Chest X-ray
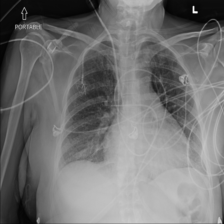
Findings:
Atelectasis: negative
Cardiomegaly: negative
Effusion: negative
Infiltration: negative
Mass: negative
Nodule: negative
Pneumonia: negative
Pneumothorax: negative
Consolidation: negative
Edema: negative
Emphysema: negative
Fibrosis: negative
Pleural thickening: negative
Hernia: negative